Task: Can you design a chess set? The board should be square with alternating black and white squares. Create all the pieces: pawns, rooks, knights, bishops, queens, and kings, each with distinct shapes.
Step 4166:
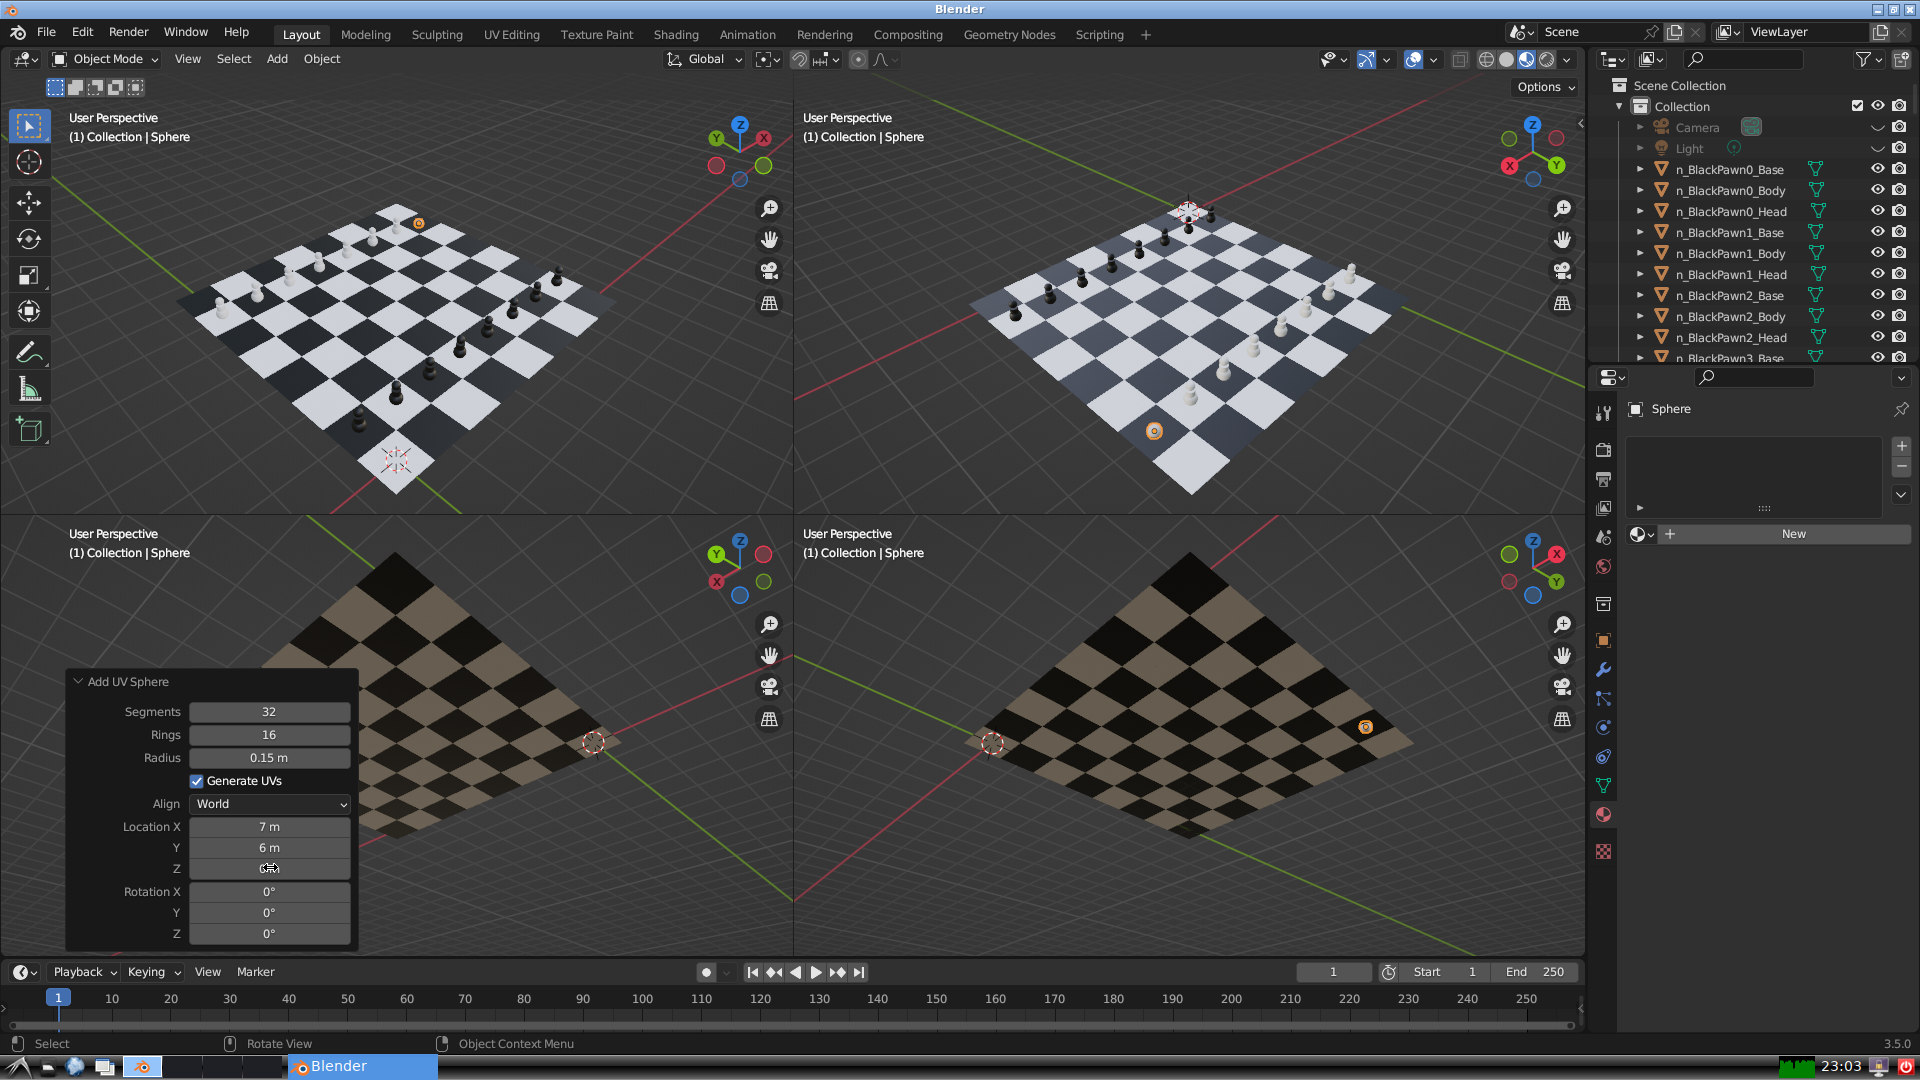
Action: click: no